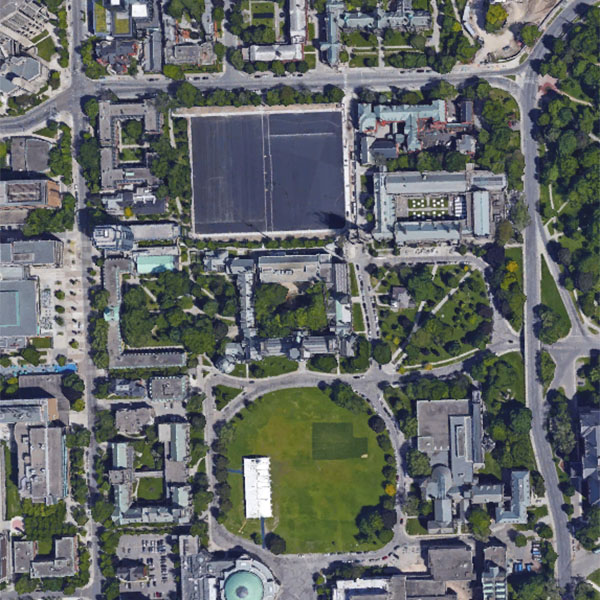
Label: School